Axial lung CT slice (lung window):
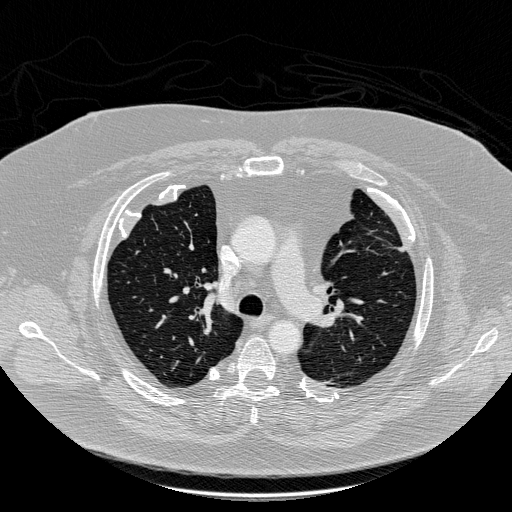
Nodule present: no